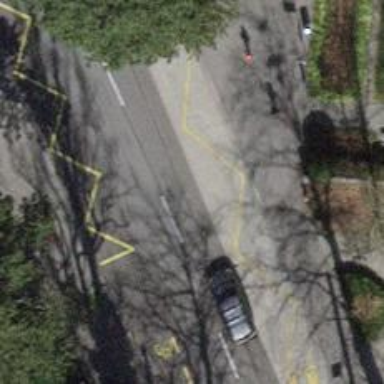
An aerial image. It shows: Bus stop for trolleybuses with designated stop position.